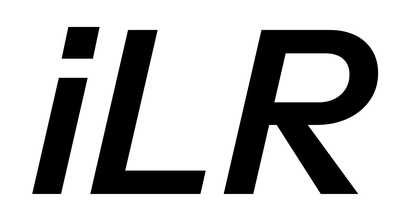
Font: InstrumentSans-Italic_SemiBold_Italic